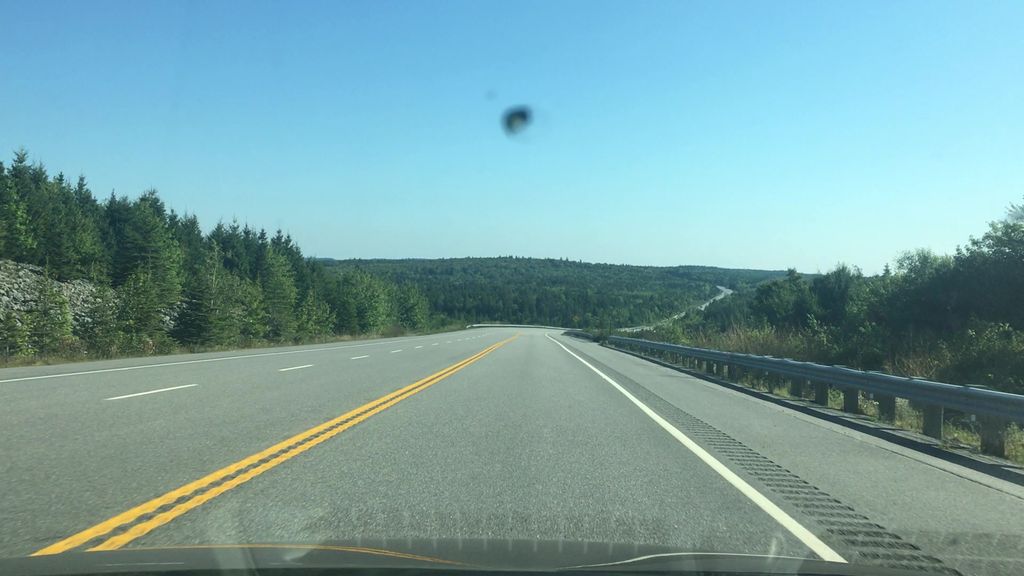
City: halifax